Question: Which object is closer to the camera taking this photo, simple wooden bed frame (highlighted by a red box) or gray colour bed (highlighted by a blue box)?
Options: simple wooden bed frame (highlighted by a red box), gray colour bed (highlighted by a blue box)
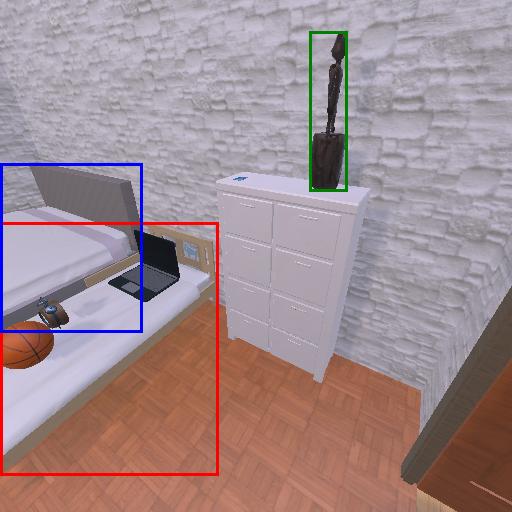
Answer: simple wooden bed frame (highlighted by a red box)